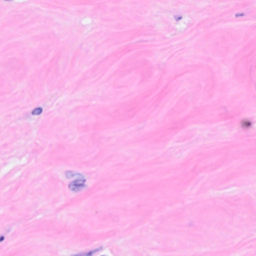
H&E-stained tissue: Breast